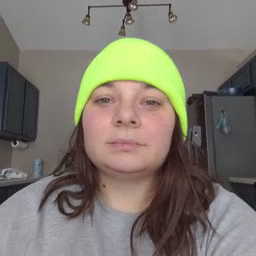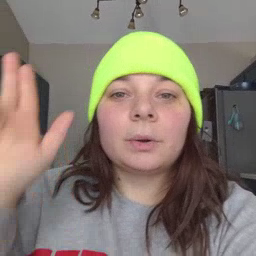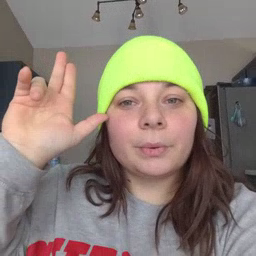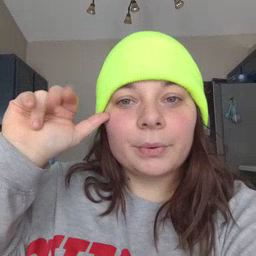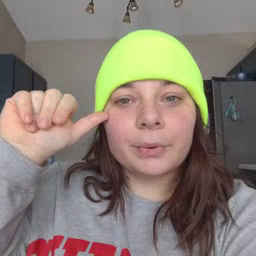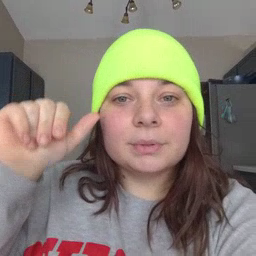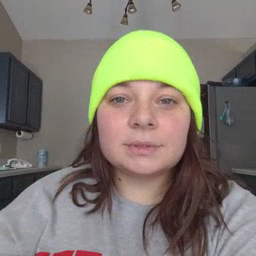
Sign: horse